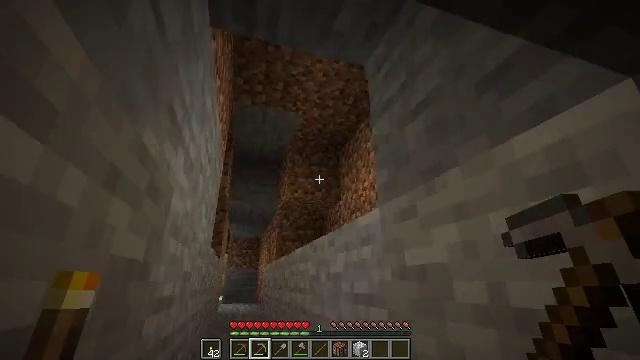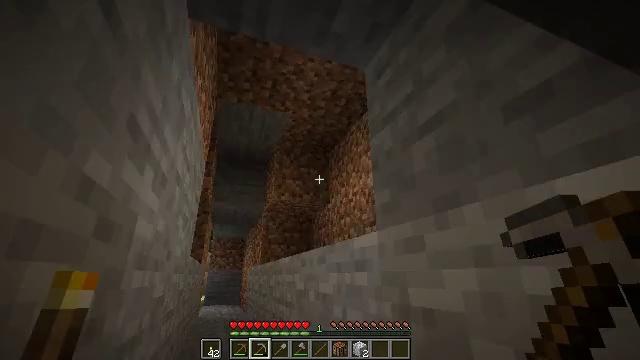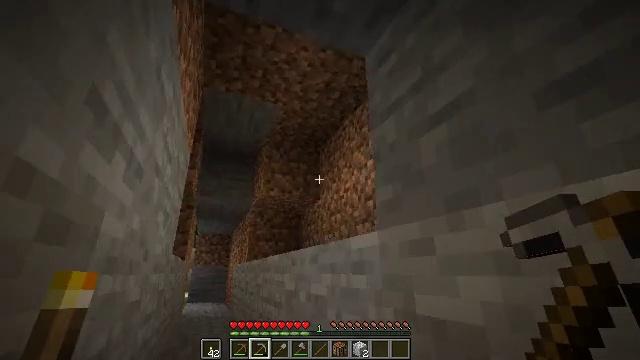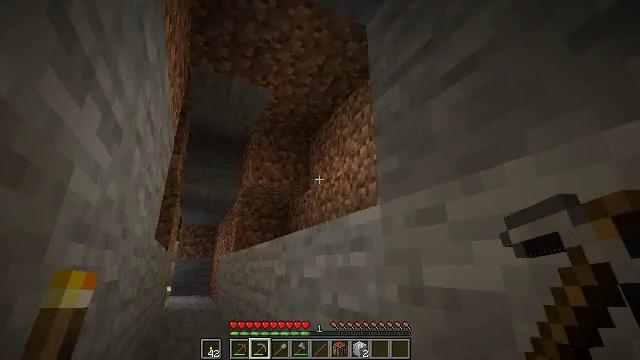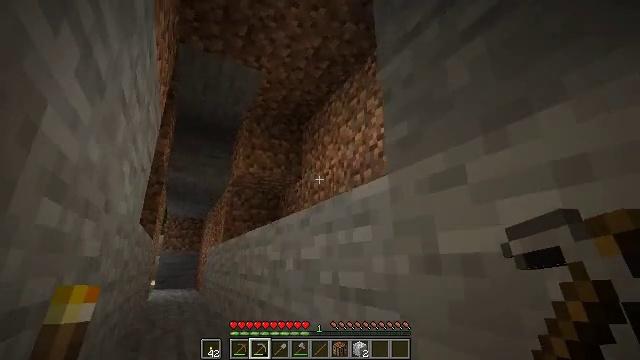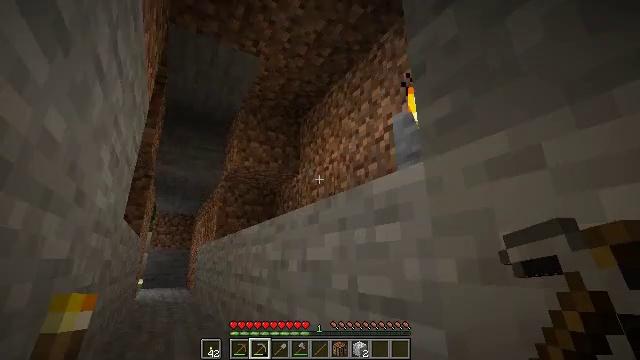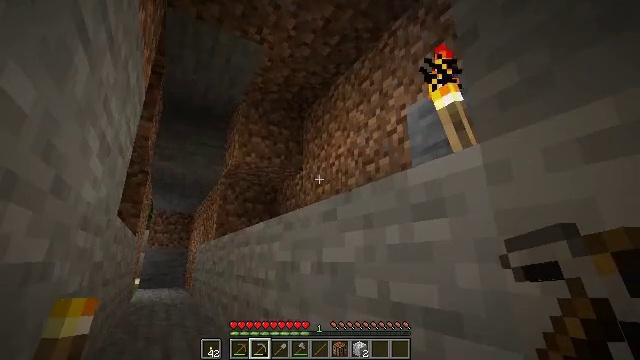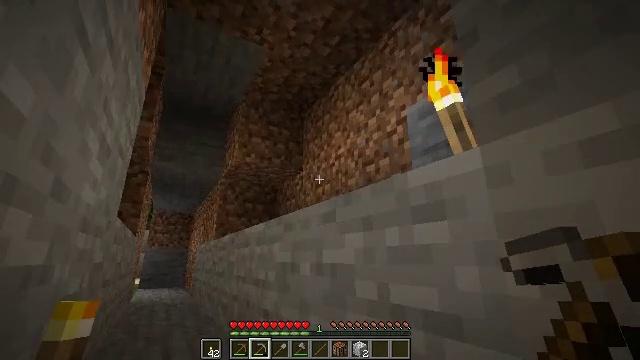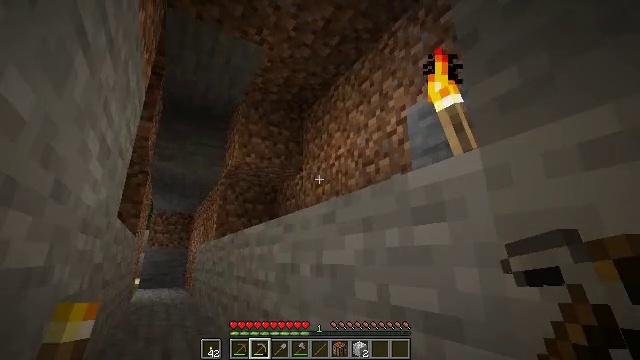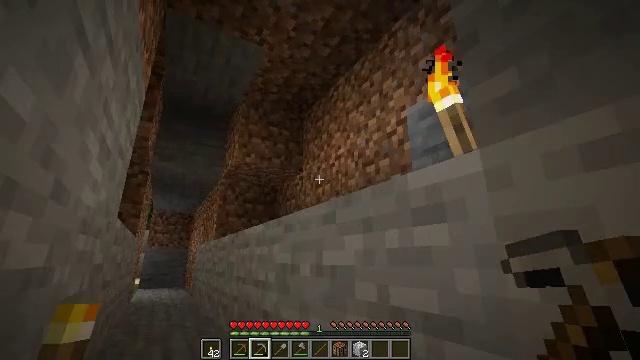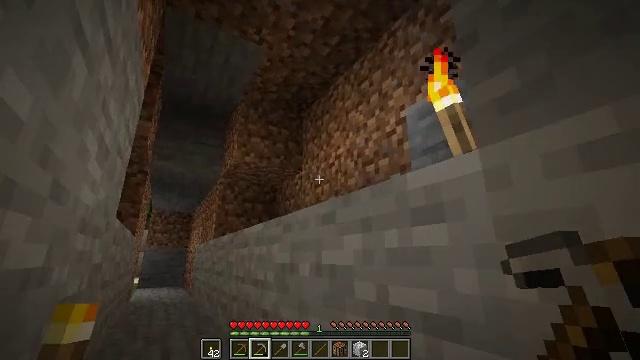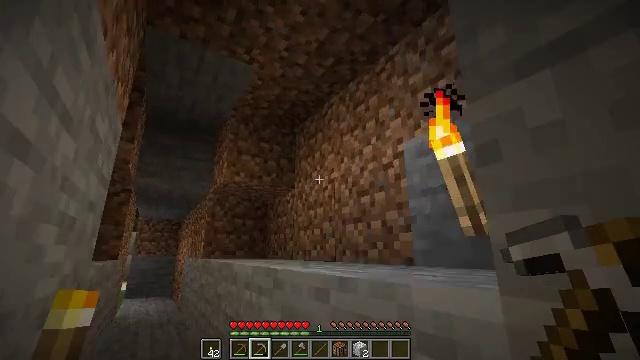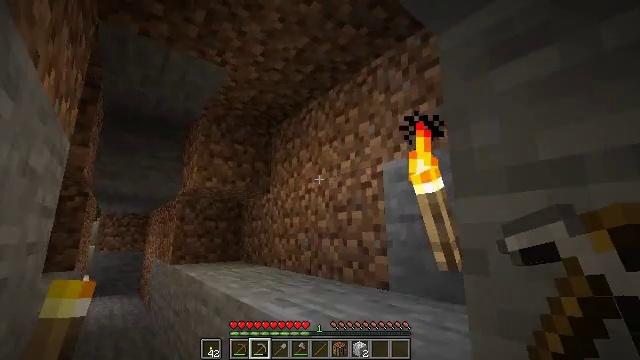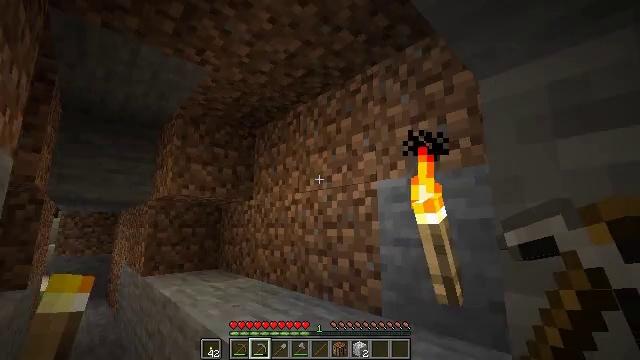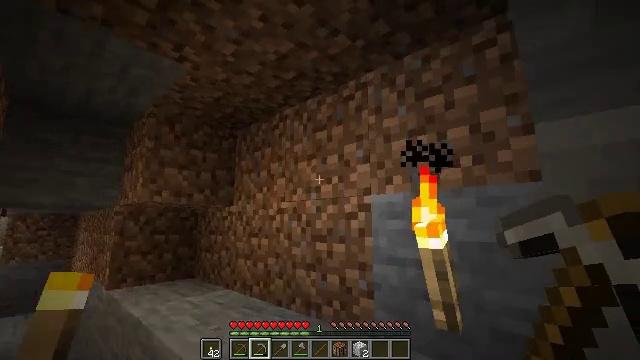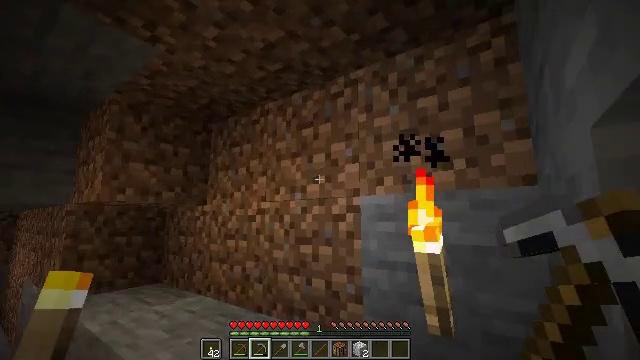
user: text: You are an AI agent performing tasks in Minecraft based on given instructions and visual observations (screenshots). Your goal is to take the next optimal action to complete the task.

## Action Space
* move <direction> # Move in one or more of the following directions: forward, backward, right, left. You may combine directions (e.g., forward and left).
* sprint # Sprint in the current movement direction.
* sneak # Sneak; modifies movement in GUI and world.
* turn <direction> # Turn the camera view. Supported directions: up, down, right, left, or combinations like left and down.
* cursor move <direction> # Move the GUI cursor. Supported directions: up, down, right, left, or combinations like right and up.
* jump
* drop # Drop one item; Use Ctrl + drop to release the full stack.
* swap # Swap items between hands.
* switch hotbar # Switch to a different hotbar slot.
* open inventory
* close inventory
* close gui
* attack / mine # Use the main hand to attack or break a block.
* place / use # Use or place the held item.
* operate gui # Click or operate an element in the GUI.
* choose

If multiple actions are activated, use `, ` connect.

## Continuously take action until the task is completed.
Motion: motion action
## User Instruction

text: Gather stone by using a pickaxe.
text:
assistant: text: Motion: move forward and move left, turn right, jump
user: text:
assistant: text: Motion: move forward and move left, turn right
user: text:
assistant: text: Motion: move forward and move left, turn right
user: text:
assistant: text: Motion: move forward and move left, turn right
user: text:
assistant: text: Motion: move forward and move left, turn right
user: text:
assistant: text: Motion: move forward and move left
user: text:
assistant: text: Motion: move forward and move left
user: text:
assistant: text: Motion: move forward and move left
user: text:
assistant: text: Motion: move forward and move left
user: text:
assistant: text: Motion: move forward and move left, jump
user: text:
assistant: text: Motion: move forward and move left, turn right and down, jump
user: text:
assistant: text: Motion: move forward and move left, turn right and down, jump
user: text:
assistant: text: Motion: move forward and move left, turn right and down, jump
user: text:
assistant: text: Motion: move forward and move left, turn right and down
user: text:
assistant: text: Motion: move forward and move left, turn right
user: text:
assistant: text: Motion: move forward and move left, turn right
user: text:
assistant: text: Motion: move forward and move left, turn right
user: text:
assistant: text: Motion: move forward and move left, turn right
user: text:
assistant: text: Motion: move forward and move left, turn right
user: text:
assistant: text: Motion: move forward and move left, turn right
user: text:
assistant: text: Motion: move forward and move left, turn right and up
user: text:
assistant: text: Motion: move left, turn right and up
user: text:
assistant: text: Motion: move left, turn right and up
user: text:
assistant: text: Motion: turn right and up
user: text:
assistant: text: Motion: turn right
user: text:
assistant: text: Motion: turn right
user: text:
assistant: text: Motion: turn right and up
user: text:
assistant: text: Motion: turn right
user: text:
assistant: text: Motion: turn right
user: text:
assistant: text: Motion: no_op